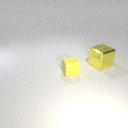
large yellow metal cube behind small yellow rubber cube